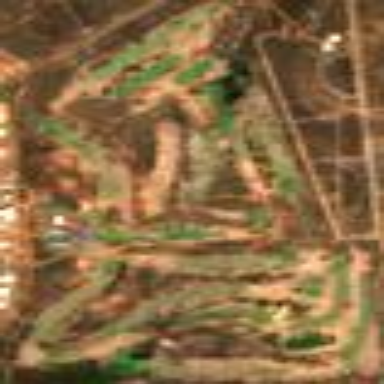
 perfect for leisure and sport activities."